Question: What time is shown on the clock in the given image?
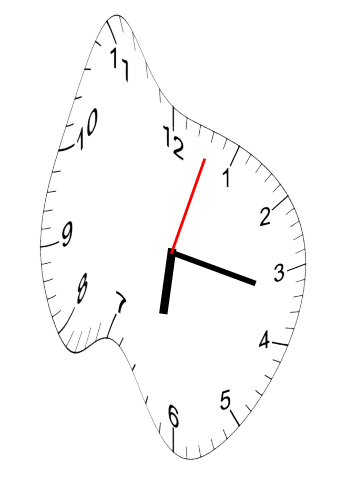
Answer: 06:17:03